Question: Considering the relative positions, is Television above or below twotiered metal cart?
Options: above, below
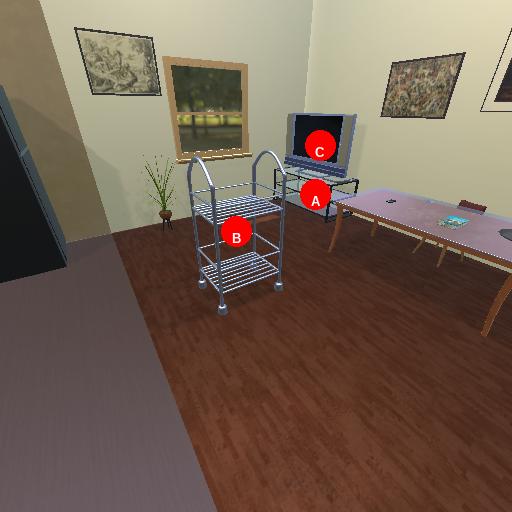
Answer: above